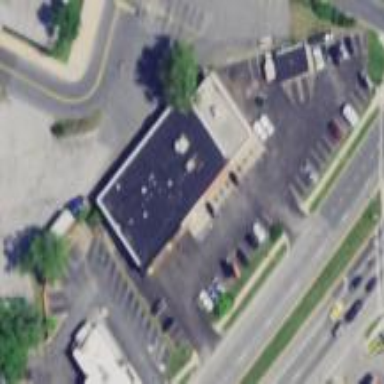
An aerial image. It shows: Commercial building.